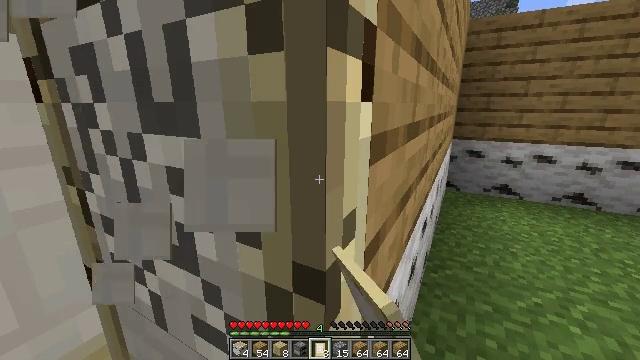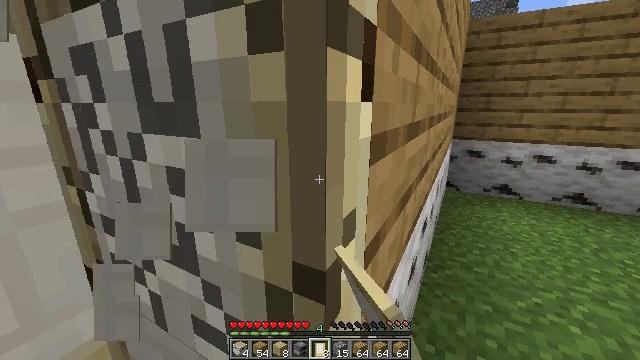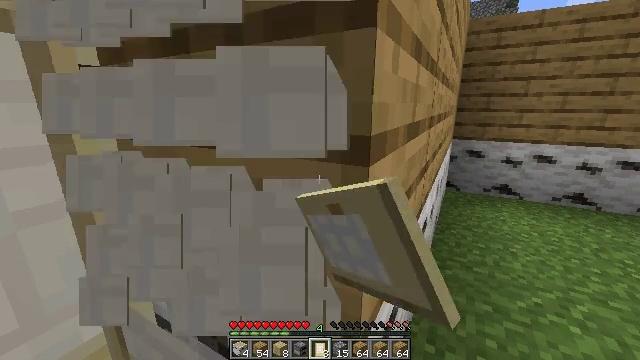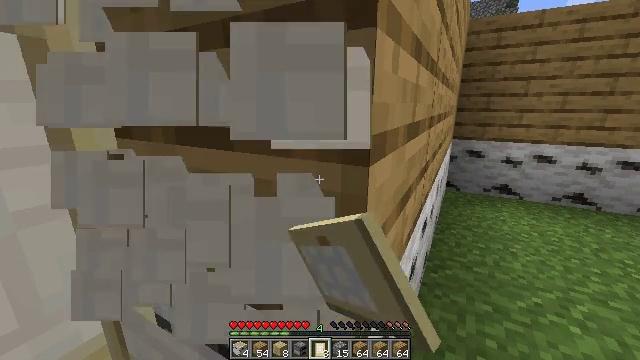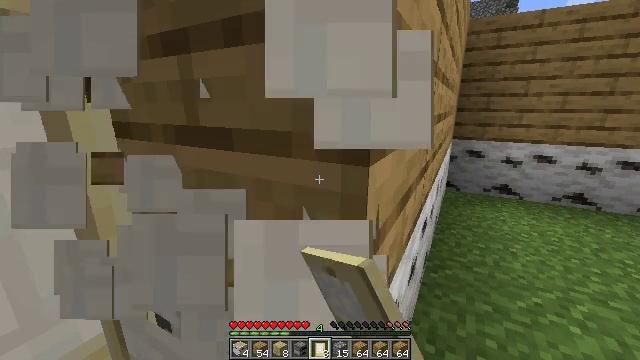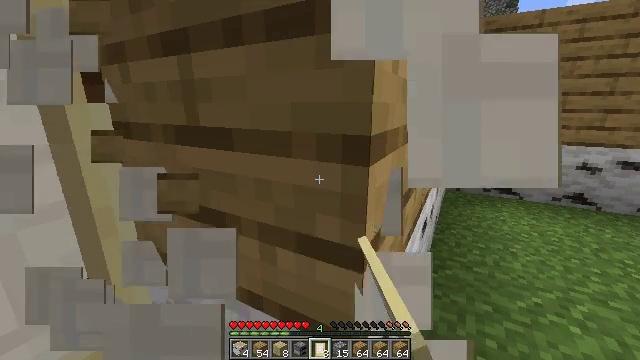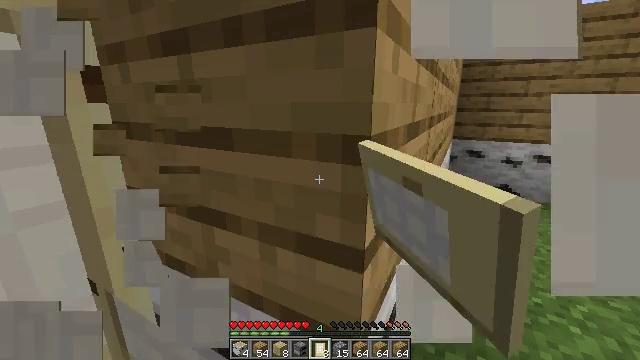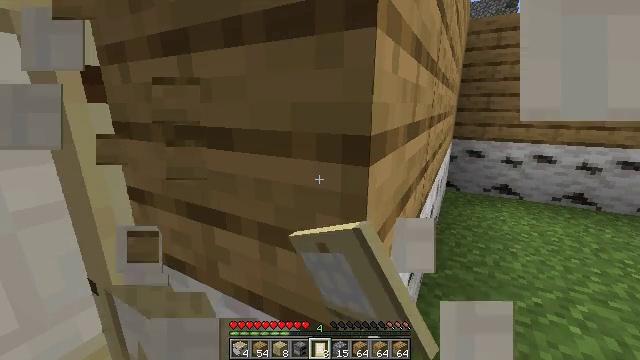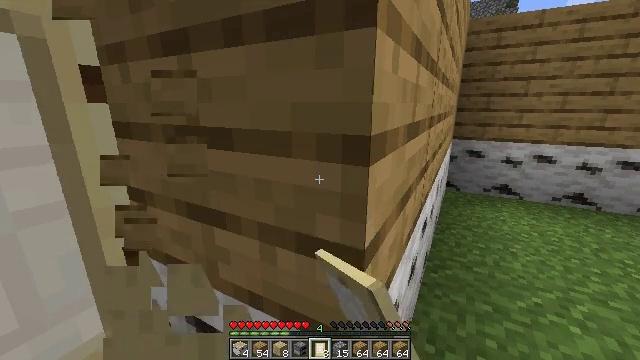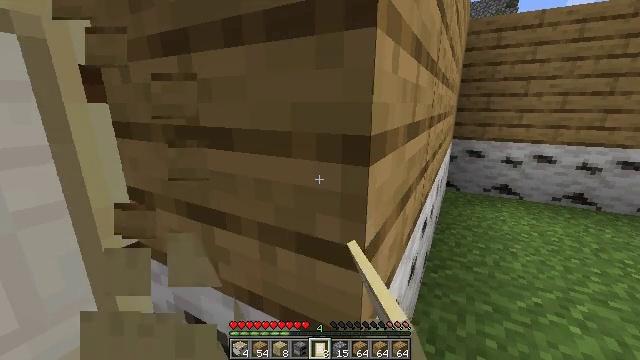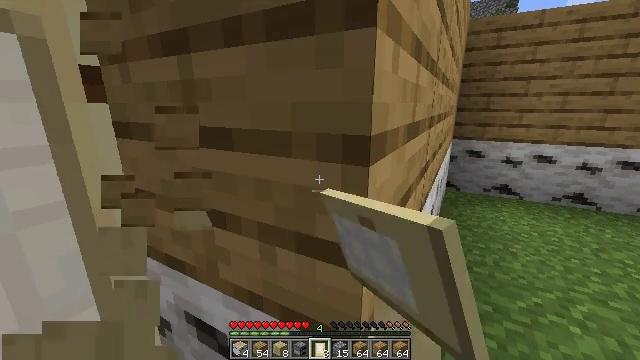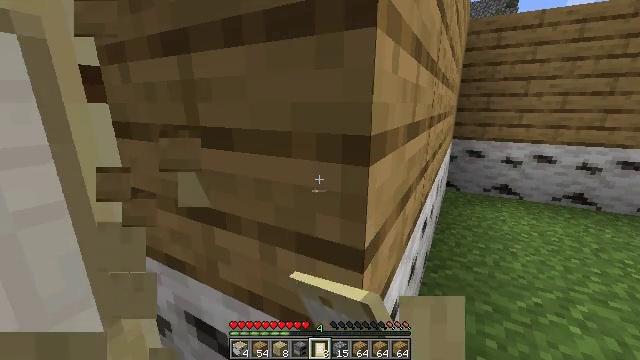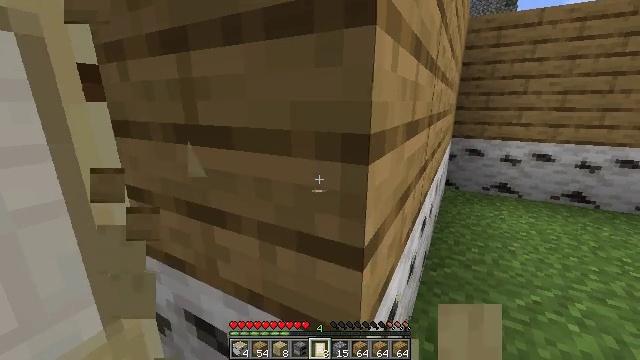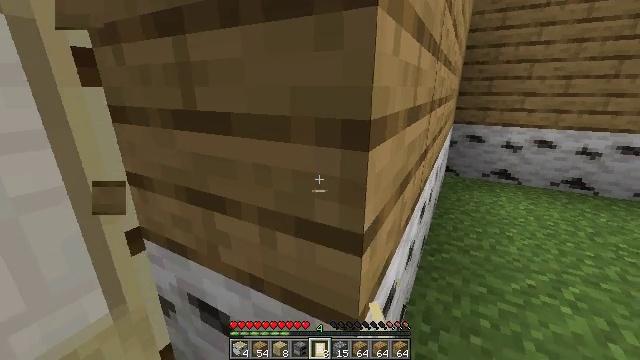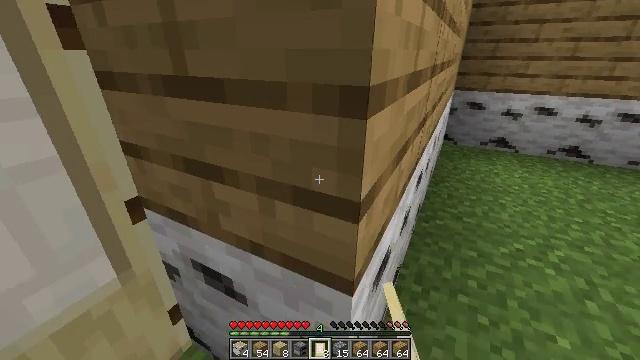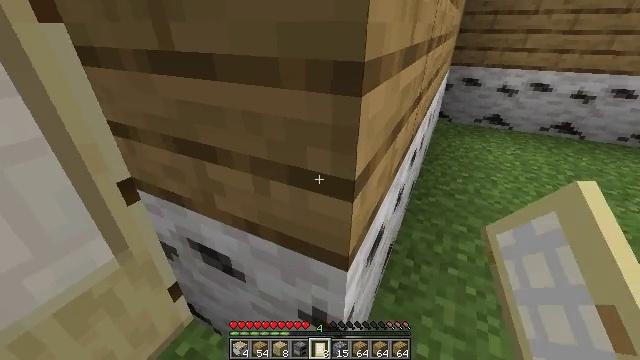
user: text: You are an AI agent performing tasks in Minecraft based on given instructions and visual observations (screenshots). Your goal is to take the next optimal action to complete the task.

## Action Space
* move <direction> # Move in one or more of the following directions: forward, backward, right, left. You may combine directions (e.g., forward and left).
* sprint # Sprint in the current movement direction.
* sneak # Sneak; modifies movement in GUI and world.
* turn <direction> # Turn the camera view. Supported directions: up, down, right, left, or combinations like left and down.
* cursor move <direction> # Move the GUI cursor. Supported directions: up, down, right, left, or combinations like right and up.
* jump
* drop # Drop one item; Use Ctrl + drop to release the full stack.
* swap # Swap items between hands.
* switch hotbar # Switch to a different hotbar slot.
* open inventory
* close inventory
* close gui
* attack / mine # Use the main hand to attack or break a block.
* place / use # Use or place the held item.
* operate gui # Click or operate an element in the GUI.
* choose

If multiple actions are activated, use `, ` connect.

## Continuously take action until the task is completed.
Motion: motion action
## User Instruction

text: Attack the birch door to open a passage.
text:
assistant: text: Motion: attack / mine
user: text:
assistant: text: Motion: attack / mine
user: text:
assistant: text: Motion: attack / mine
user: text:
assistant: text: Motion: attack / mine
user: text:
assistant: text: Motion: attack / mine
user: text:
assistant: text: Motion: attack / mine
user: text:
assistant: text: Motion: attack / mine
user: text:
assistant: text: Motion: attack / mine
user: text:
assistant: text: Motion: attack / mine
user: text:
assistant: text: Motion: no_op
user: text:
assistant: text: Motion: no_op
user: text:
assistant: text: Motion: no_op
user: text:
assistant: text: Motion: turn down
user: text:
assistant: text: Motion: turn down
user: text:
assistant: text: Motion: turn right and down
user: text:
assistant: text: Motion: turn down
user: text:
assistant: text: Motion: no_op
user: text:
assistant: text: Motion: turn right and down
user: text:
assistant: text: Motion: turn right and down
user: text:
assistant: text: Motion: turn right and down
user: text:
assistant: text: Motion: no_op
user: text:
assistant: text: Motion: turn left
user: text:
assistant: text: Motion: turn left and down
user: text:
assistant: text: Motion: turn left
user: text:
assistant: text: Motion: turn left and up
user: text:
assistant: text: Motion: turn left and up
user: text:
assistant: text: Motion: turn left and up
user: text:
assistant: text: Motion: turn left and up
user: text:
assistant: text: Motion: turn left and up
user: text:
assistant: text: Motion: turn left and up